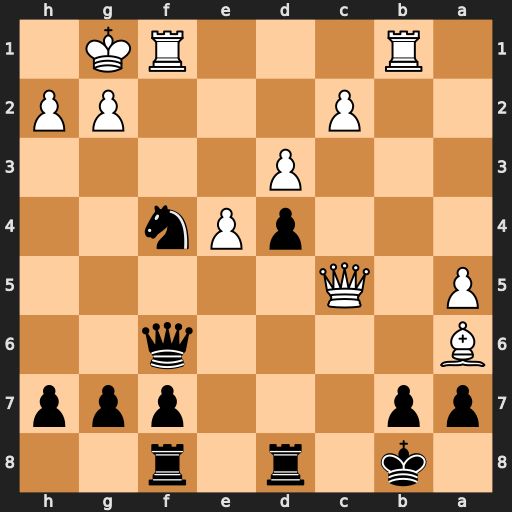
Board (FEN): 1k1r1r2/pp3ppp/B4q2/P1Q5/3pPn2/3P4/2P3PP/1R3RK1
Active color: b
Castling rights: -
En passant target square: -
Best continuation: Ne2+ Kh1 Qxa6